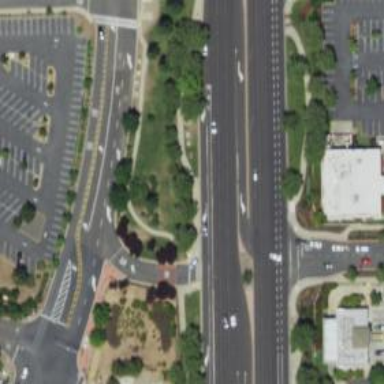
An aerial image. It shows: Secondary link road.